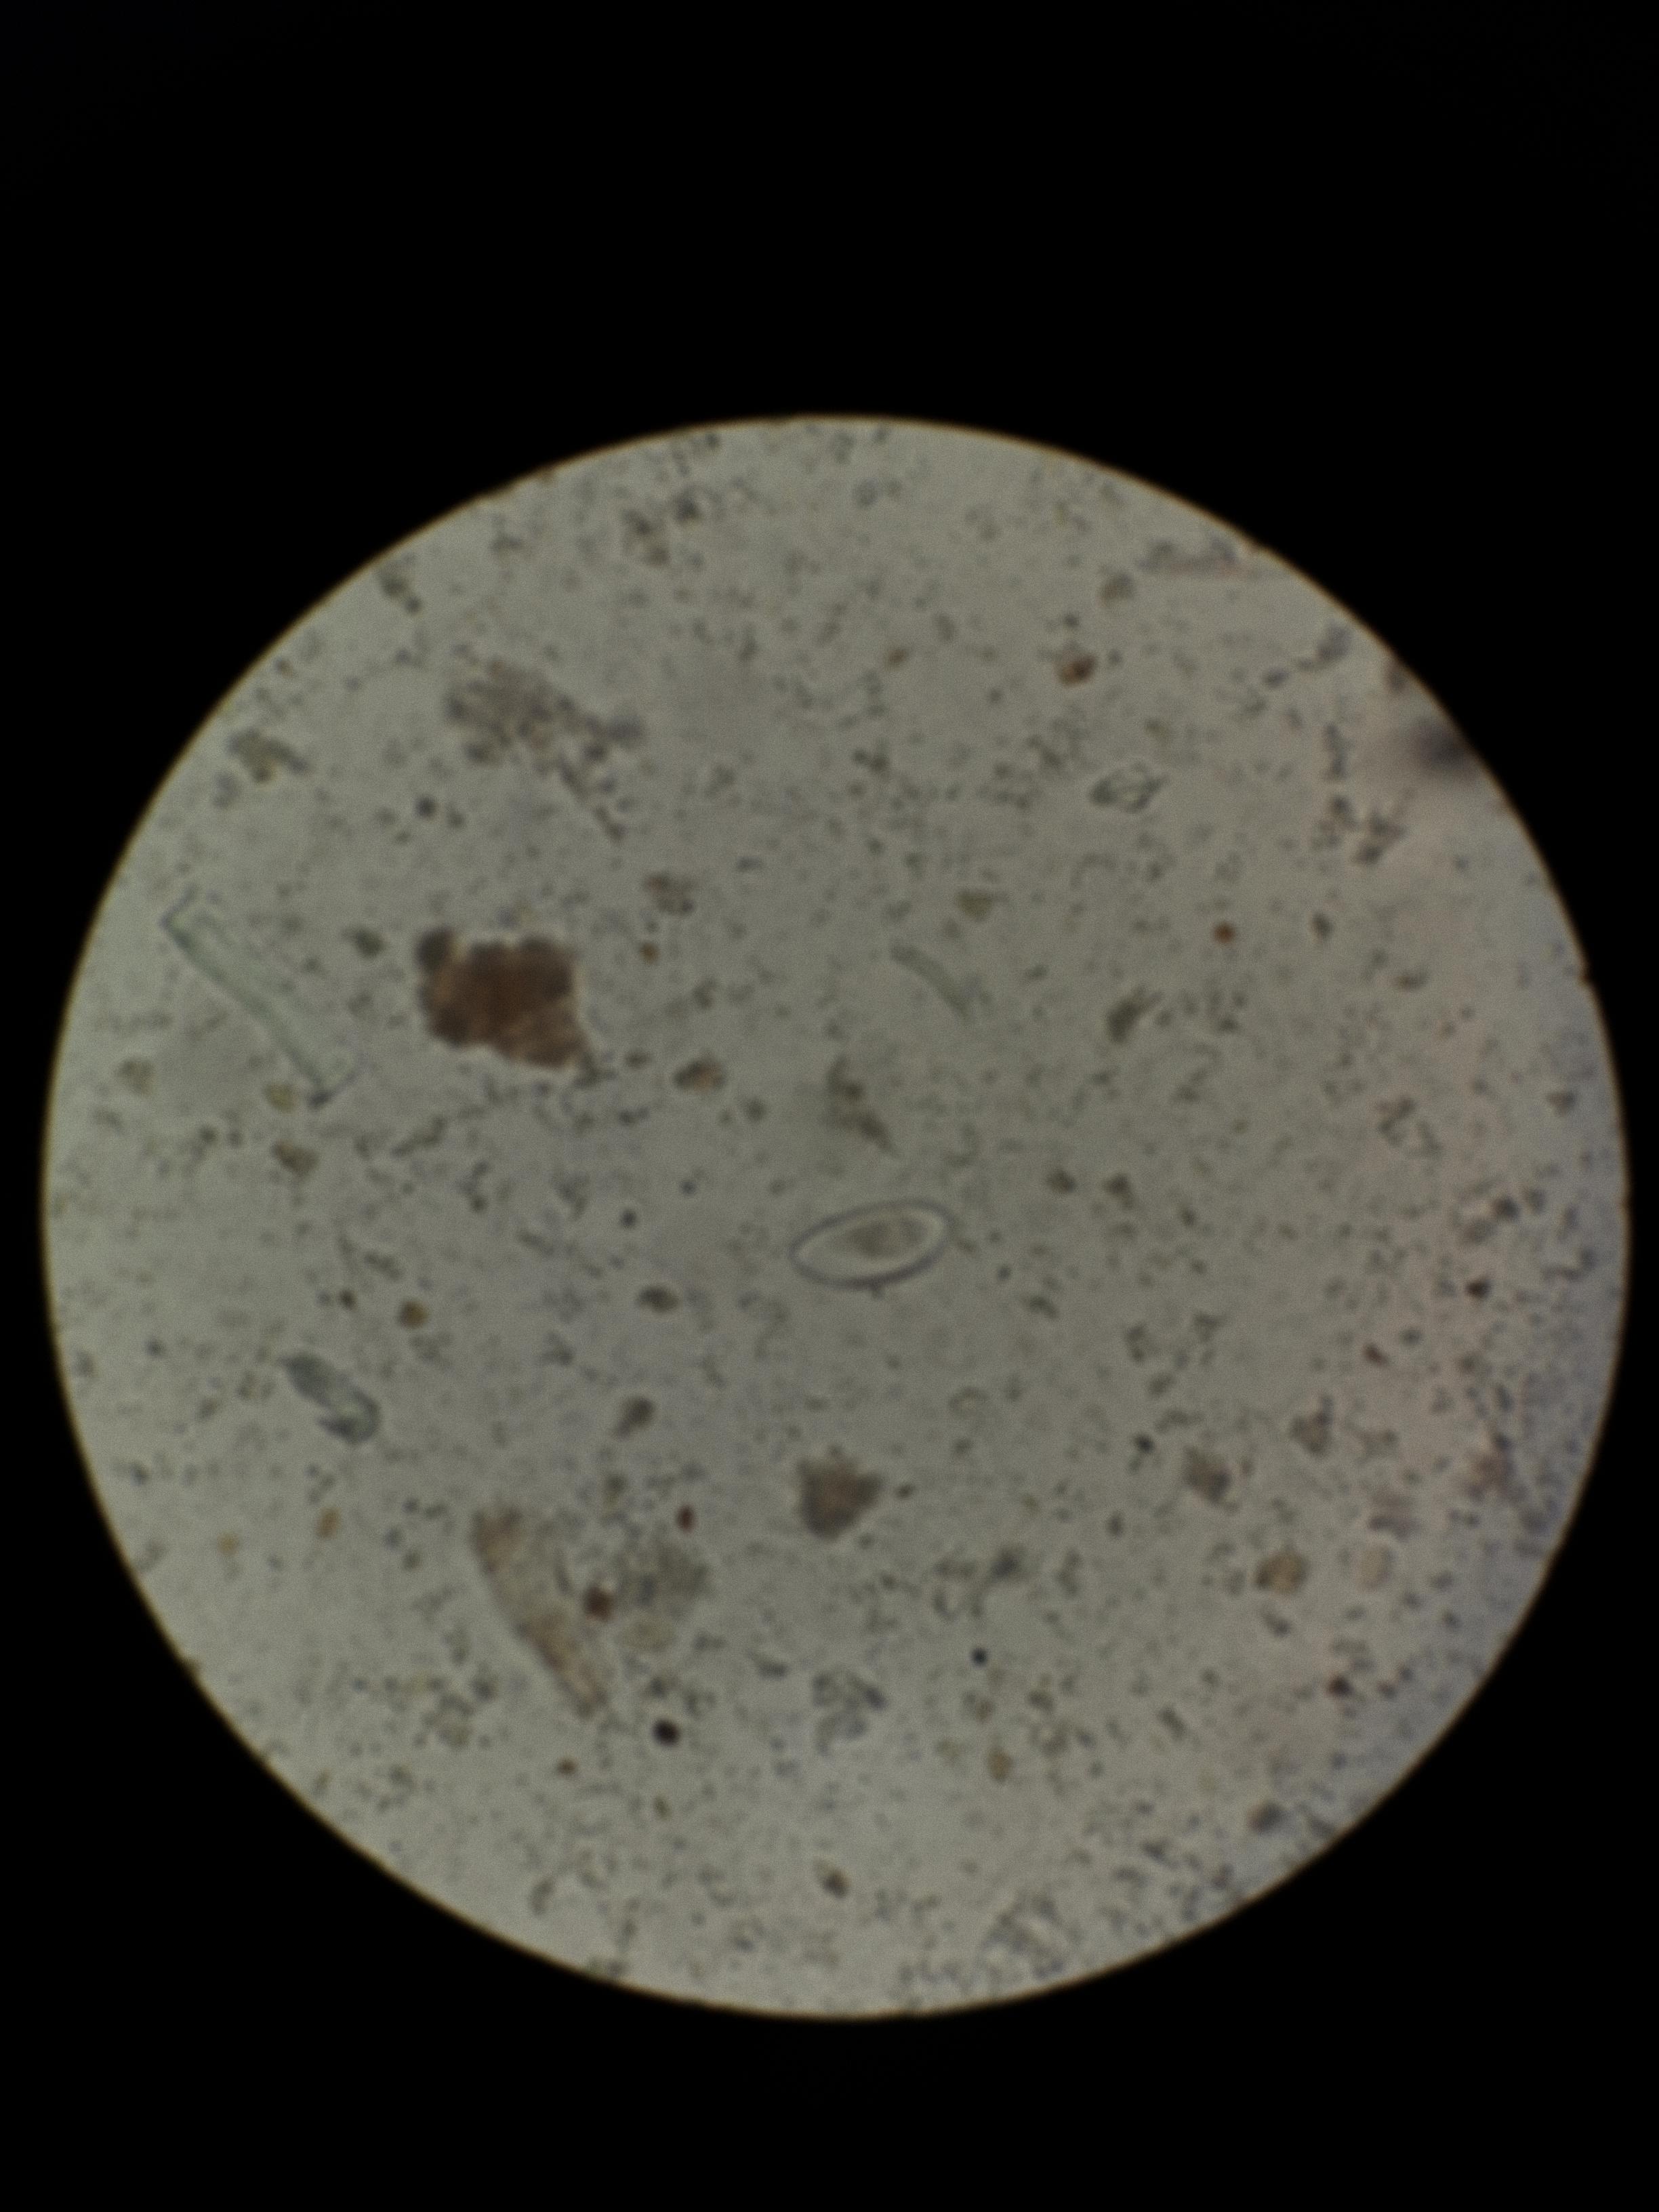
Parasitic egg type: Enterobius vermicularis